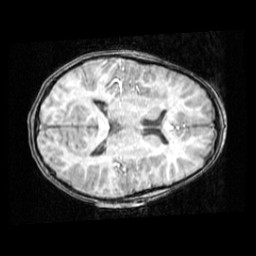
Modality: T1w
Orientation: axial
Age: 9
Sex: male
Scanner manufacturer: ge
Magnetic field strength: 1.5 T
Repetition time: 0.03333 s
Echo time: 0.008 s